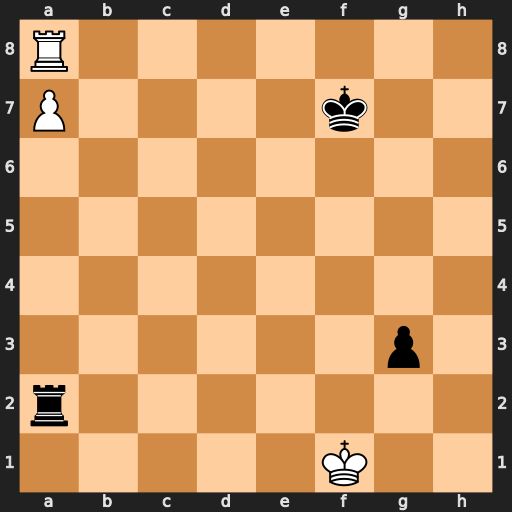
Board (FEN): R7/P4k2/8/8/8/6p1/r7/5K2
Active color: w
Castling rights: -
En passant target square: -
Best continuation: Rh8 g2+ Kg1 Ra1+ Kxg2